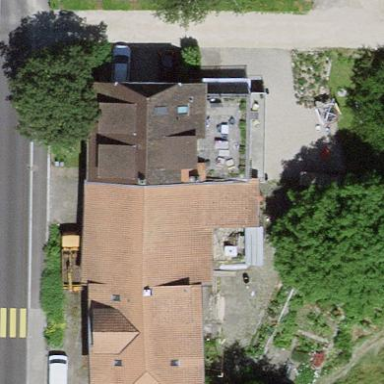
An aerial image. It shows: Farm building.